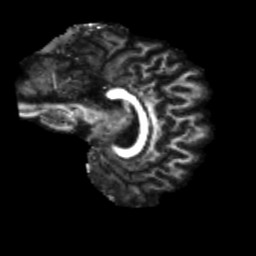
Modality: FA
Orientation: sagittal
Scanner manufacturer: siemens
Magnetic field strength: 3 T
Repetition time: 4 s
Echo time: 0.0594 s